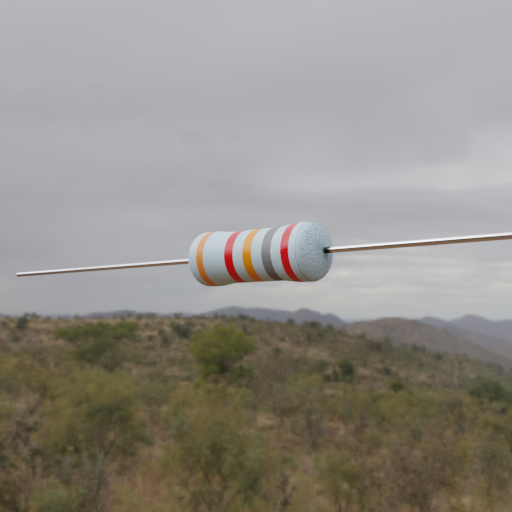
Resistor colour bands (in order): orange, red, orange, gray, red